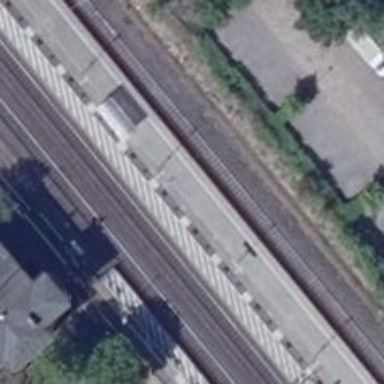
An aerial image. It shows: Stop position for public transport on the railway.